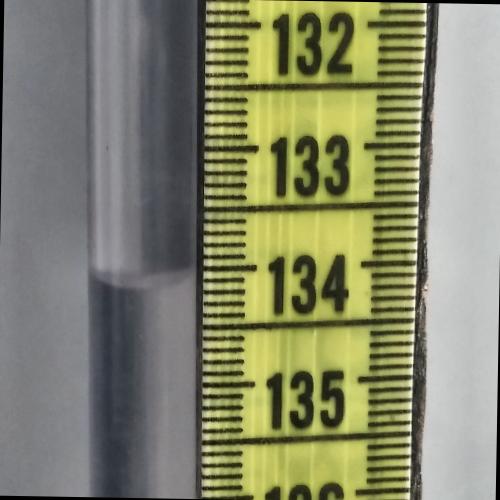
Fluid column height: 134.1 cm